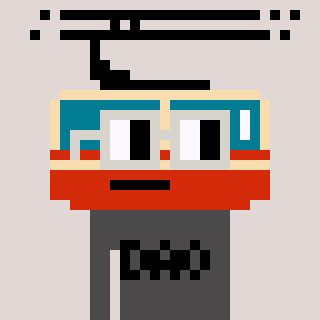
a pixel art character with square light gray glasses, a tram wagon-shaped head and a grayscale-colored body on a warm background